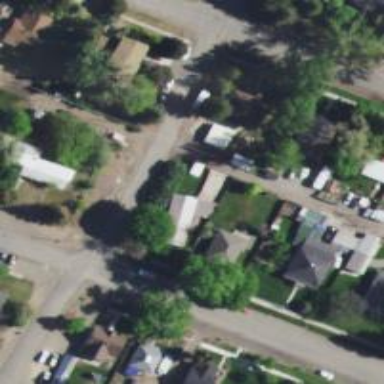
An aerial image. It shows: Alleyway designated as service road.